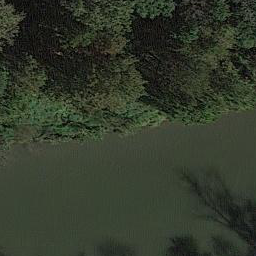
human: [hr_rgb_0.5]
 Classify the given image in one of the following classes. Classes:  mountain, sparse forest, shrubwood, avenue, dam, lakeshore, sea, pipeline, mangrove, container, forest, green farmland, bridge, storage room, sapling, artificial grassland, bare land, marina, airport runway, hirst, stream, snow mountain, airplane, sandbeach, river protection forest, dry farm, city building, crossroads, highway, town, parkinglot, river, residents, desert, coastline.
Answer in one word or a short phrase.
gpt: river protection forest